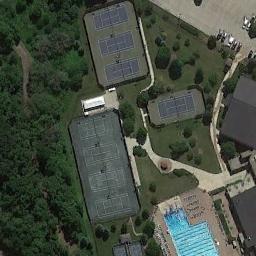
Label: tennis_court